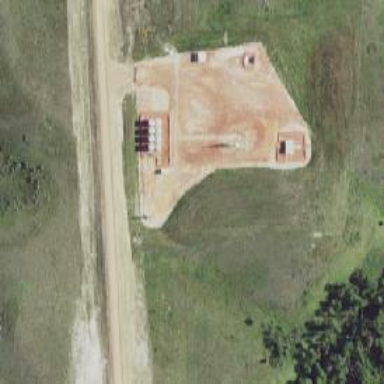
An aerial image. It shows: Petroleum well.